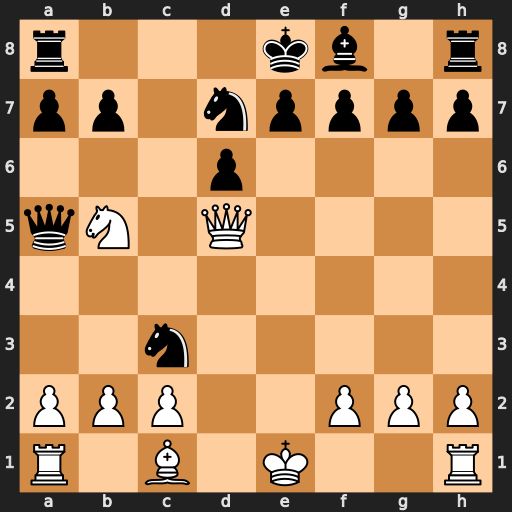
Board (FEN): r3kb1r/pp1npppp/3p4/qN1Q4/8/2n5/PPP2PPP/R1B1K2R
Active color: w
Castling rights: KQkq
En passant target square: -
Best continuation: Nxd6+ exd6 Qxa5